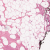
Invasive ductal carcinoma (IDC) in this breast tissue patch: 0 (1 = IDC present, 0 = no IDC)